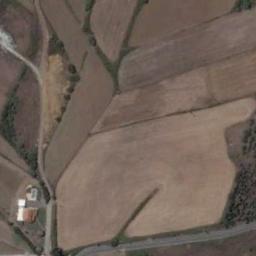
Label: terrace